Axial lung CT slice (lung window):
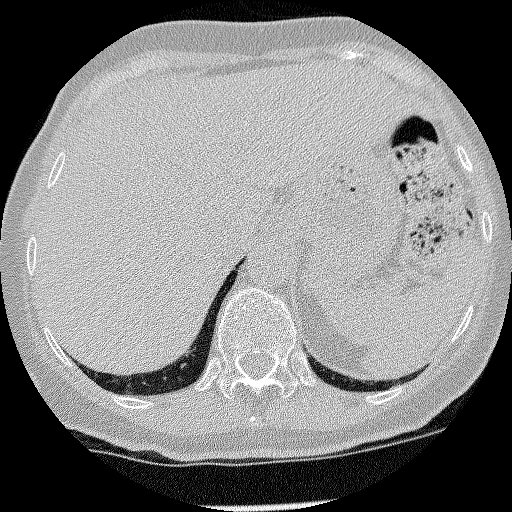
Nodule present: no